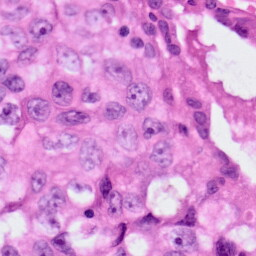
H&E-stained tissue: Lung